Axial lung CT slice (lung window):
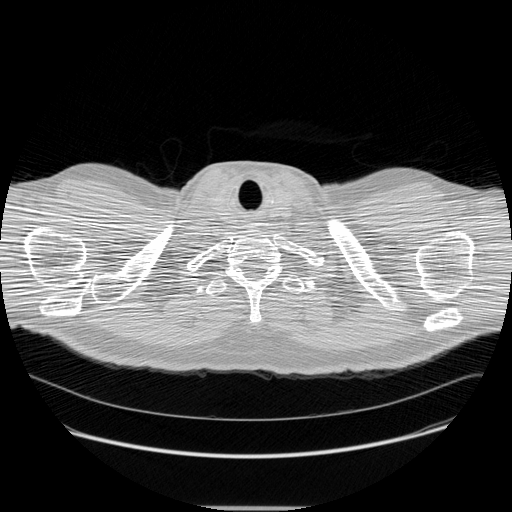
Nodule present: no